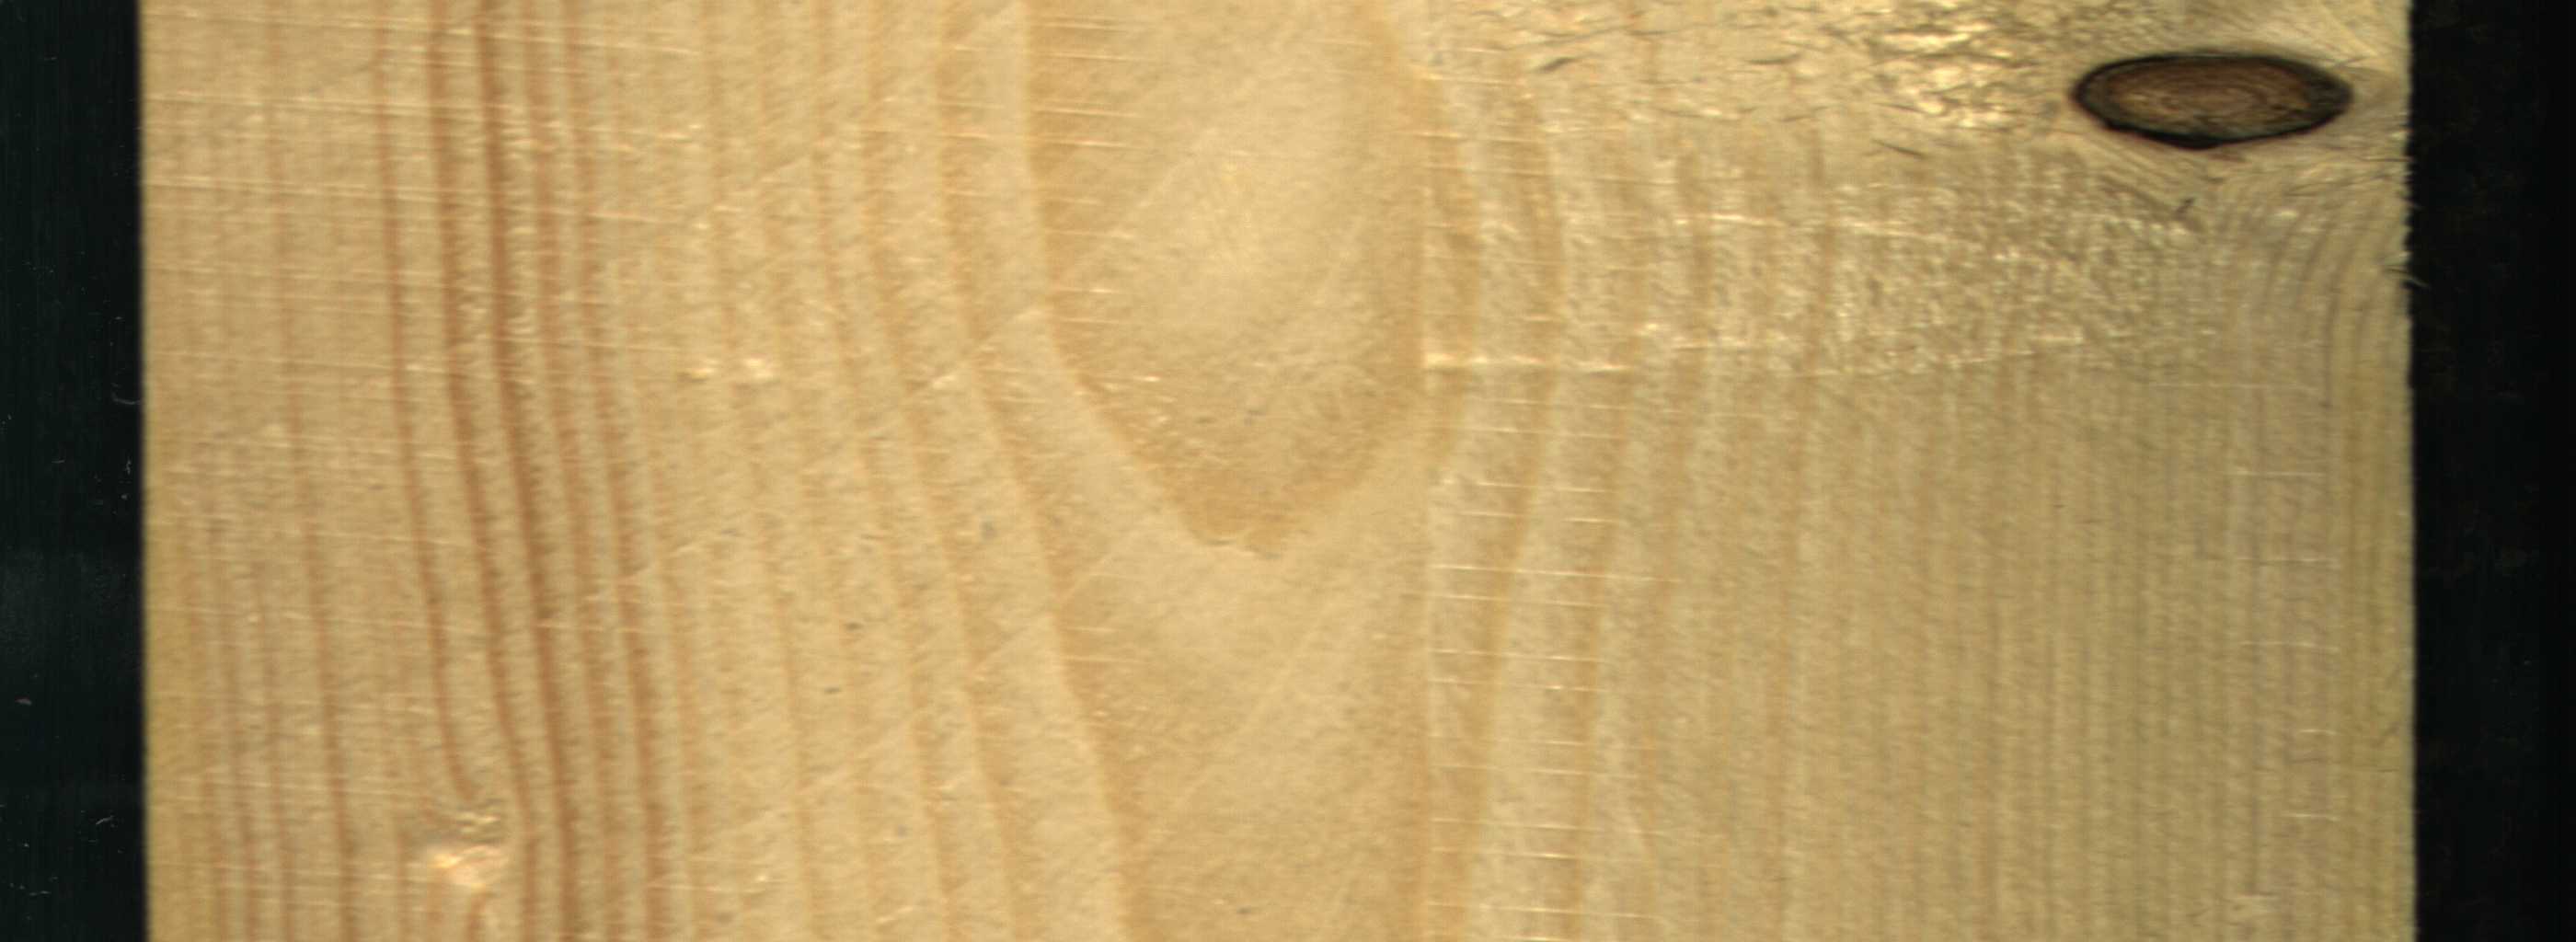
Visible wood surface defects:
Dead_Knot